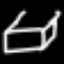
Label: bed